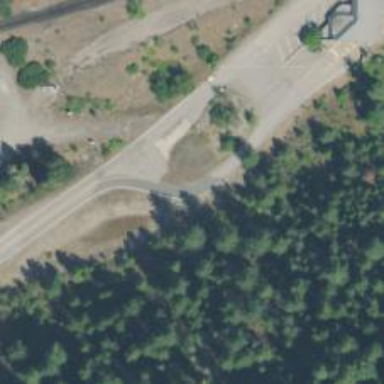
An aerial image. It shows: Secondary link road.